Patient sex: F
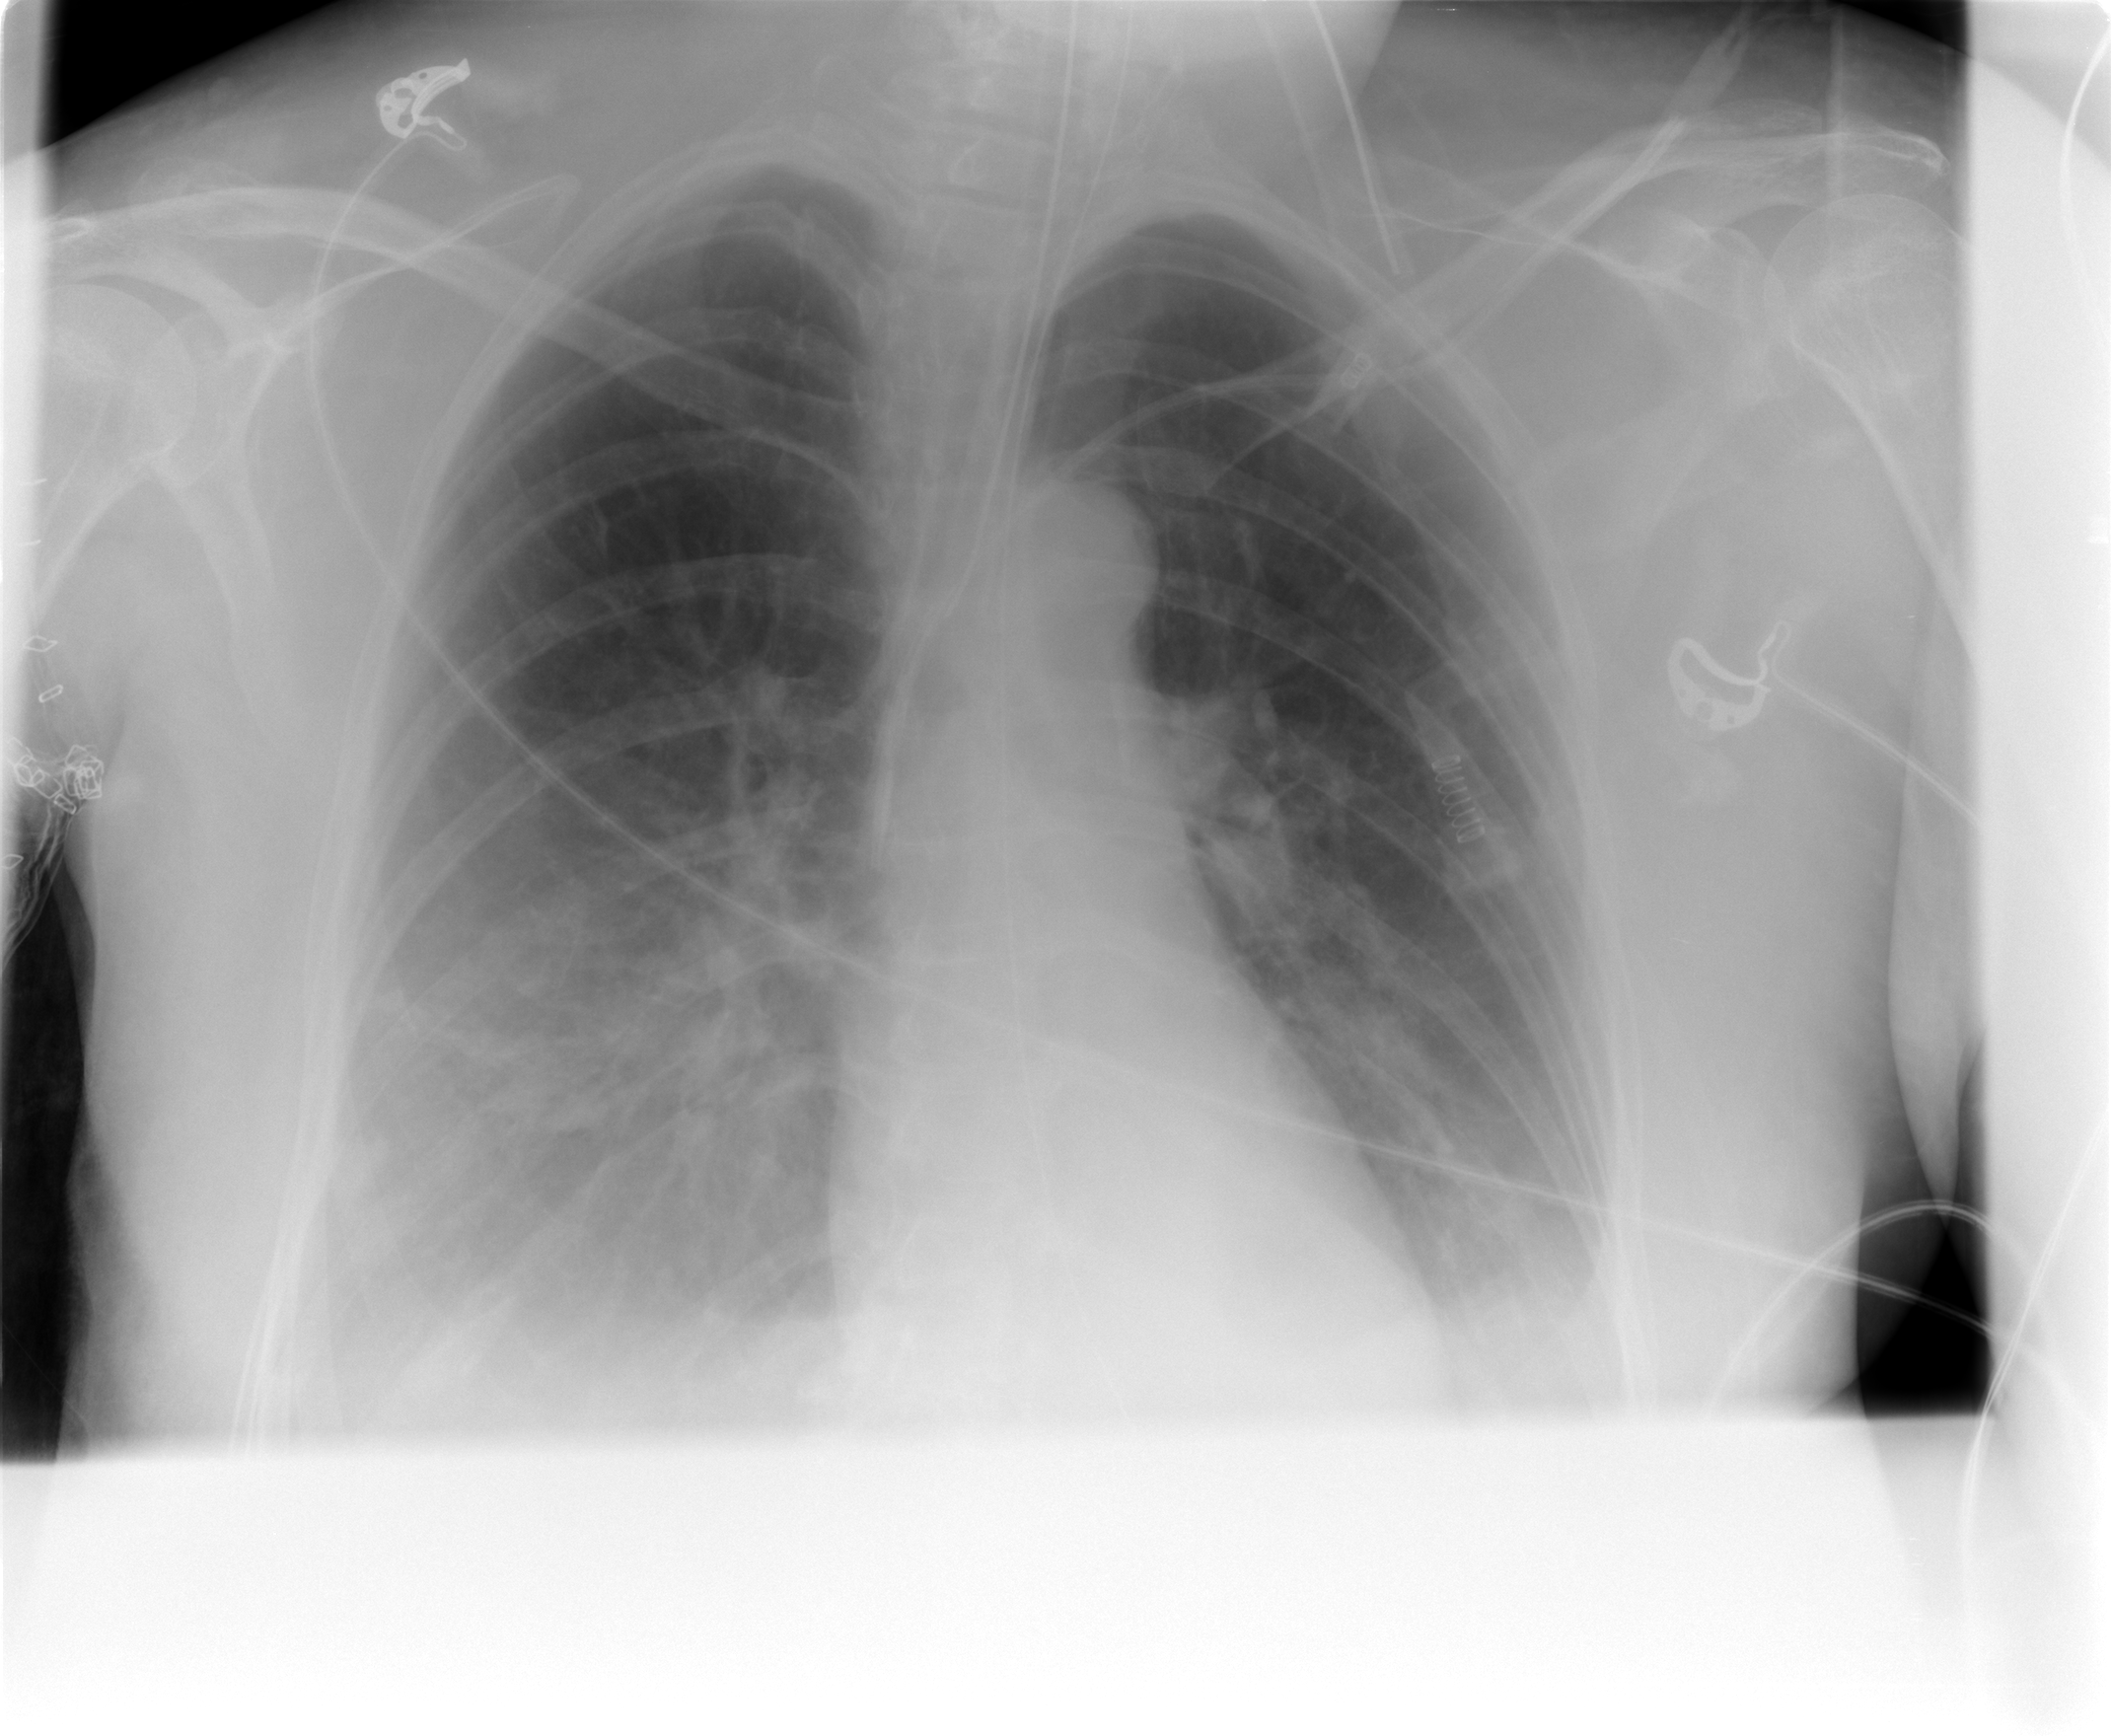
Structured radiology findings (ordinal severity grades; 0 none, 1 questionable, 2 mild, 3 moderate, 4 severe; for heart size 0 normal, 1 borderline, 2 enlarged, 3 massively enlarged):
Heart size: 0
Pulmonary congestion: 2
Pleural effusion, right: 3
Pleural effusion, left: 3
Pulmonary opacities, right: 0
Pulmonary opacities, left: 0
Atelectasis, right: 2
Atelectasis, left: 2